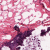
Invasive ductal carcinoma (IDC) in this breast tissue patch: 0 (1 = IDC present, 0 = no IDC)